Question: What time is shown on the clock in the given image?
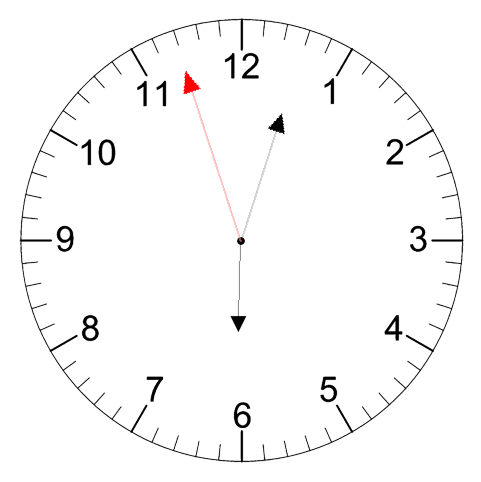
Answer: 06:02:57